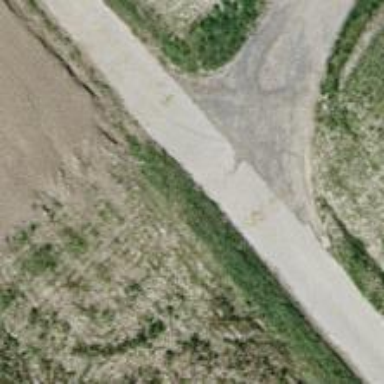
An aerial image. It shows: Track road with concrete plates of grade1 tracktype.